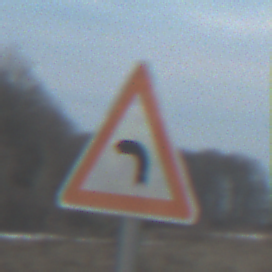
Verkehrszeichen: KurveLinks
Umgebung: Outdoor, RoadRail
Tageszeit: SunriseSunset
Wetter: PartlyCloudy
Licht: Natural
Jahreszeit: NotSpecified
Kontrast: LowContrast